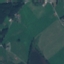
Land use / land cover: Pasture